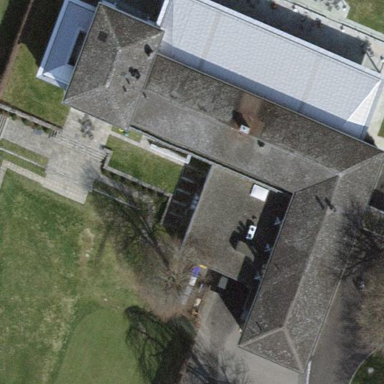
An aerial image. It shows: Clubhouse building associated with golf course.